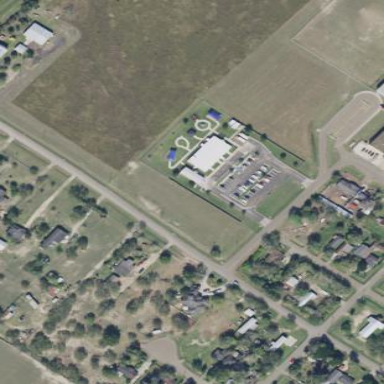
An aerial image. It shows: Kindergarten.